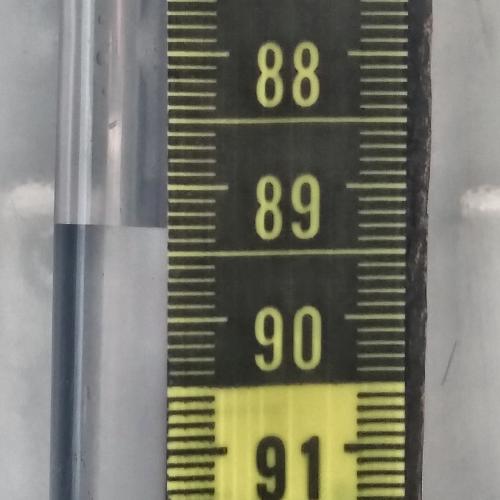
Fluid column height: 89.3 cm